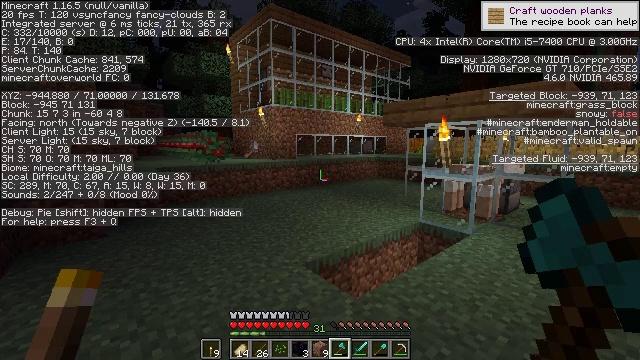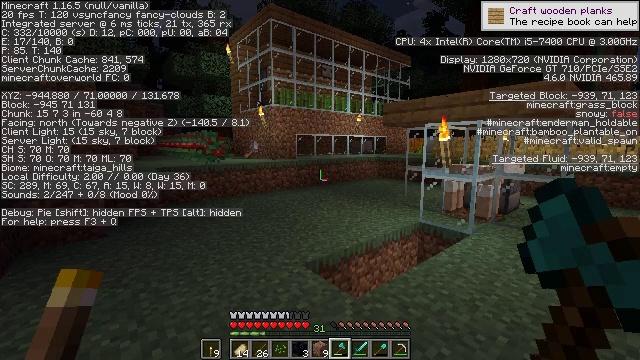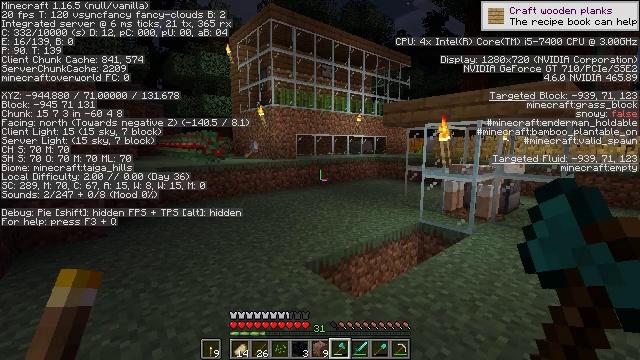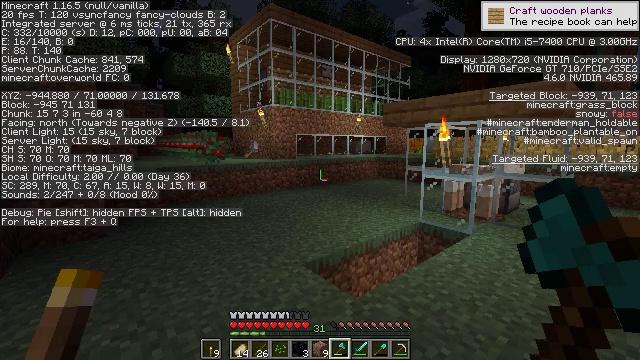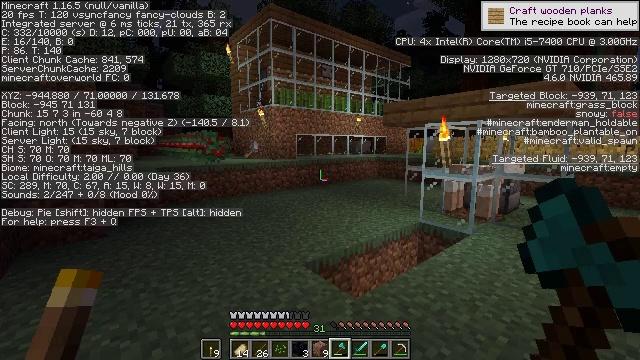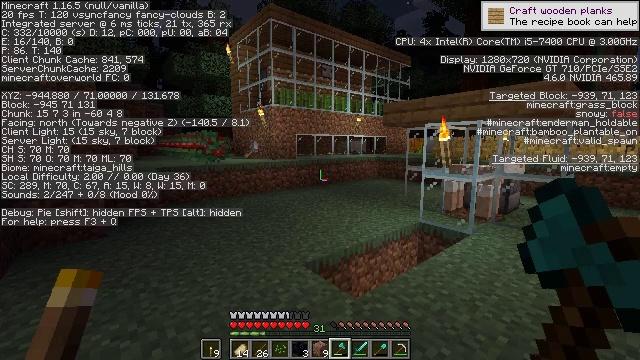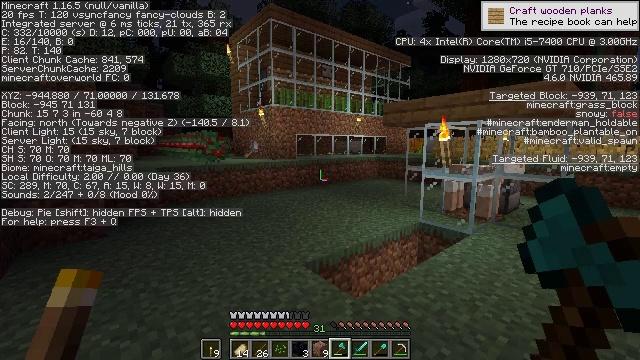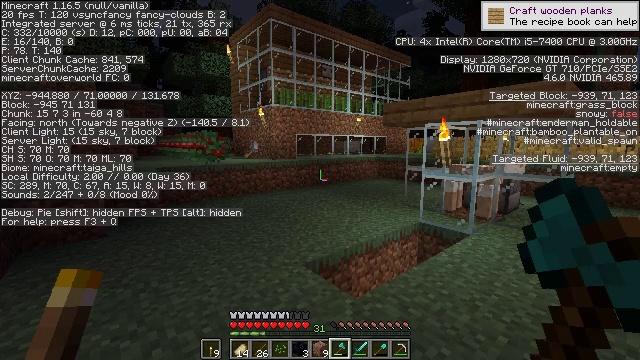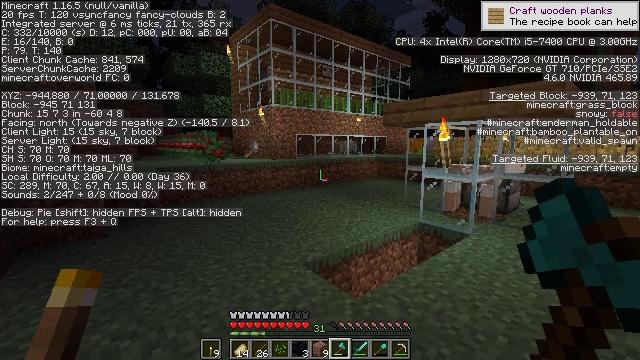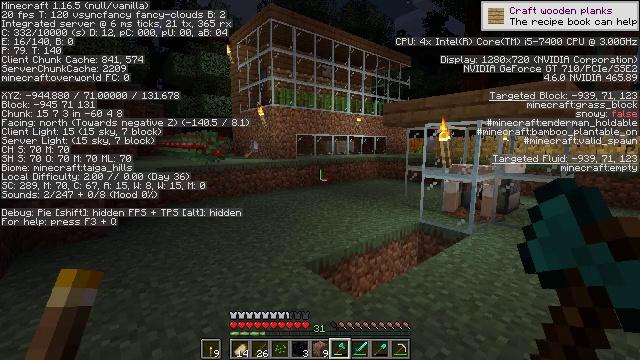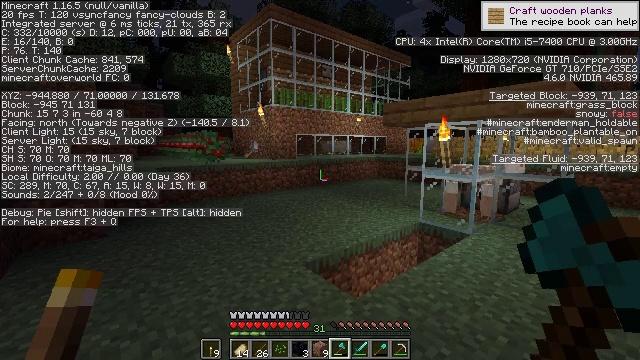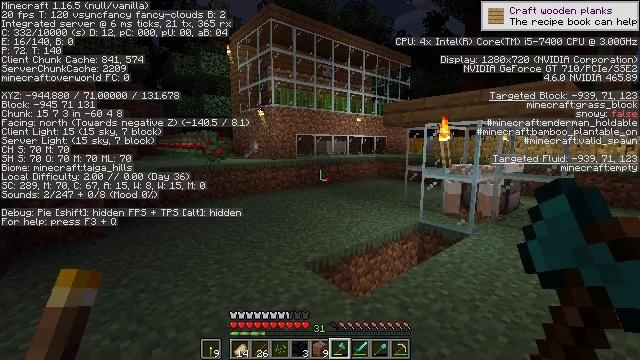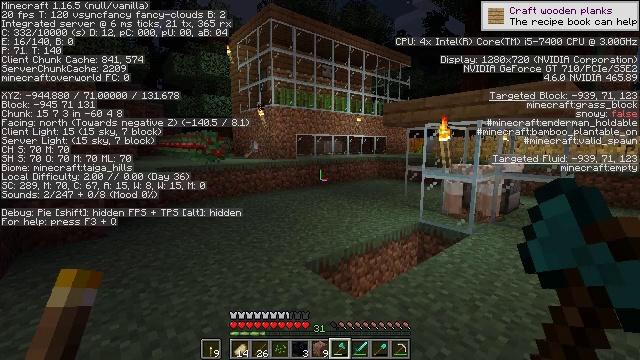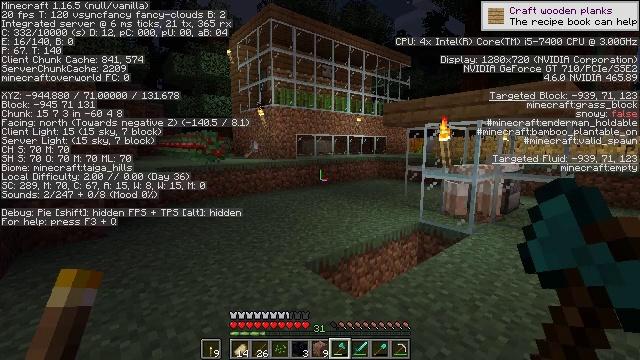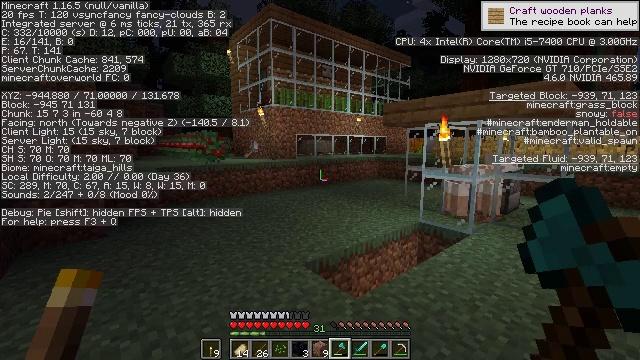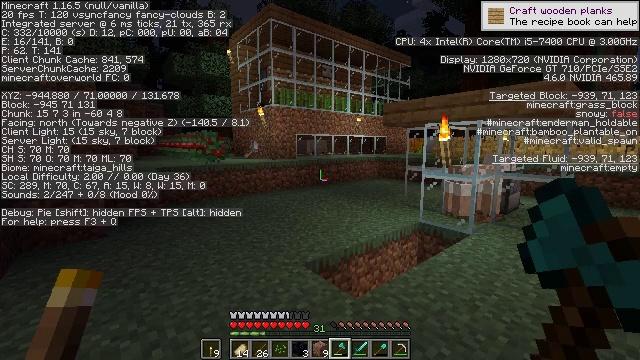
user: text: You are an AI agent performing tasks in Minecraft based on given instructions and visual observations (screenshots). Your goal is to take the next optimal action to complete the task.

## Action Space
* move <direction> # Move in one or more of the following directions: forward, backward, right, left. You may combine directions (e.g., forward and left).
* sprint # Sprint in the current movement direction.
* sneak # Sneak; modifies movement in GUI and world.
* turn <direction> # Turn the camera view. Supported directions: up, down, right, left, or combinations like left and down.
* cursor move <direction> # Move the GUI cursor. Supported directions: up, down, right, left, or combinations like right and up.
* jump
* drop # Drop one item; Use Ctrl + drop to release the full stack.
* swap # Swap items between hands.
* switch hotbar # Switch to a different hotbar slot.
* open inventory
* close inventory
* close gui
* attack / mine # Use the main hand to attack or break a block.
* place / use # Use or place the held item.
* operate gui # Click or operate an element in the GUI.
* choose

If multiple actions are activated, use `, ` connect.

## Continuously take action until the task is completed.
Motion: motion action
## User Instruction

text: Combine iron ingots and a stick on the crafting table to make a rail.
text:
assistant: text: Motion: no_op
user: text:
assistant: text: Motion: no_op
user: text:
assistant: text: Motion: no_op
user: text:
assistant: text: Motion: no_op
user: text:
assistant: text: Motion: no_op
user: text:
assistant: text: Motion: no_op
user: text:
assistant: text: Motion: no_op
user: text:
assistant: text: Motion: no_op
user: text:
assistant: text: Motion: no_op
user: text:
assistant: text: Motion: no_op
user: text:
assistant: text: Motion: no_op
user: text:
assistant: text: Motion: no_op
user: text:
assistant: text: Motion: no_op
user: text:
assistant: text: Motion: no_op
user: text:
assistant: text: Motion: no_op
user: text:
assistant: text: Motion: no_op
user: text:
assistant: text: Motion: no_op
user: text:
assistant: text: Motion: no_op
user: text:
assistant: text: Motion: no_op
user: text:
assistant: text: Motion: no_op
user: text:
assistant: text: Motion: no_op
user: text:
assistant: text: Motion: no_op
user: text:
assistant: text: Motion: no_op
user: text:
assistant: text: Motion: no_op
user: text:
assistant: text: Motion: no_op
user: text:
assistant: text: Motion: no_op
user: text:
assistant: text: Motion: no_op
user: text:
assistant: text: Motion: no_op
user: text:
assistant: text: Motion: no_op
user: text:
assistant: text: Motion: no_op